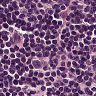
Metastatic tissue present: no